Field crop: maize
Growth stage: 1
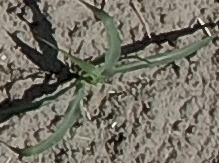
Species: sorghum